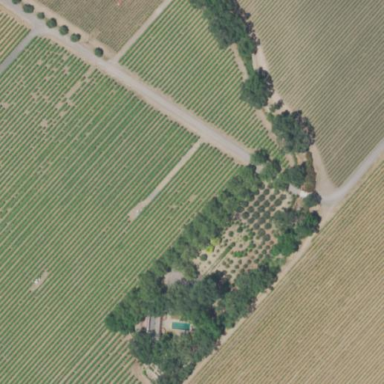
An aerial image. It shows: Vineyard where grapes are grown.